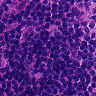
Metastatic tissue present: no